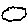
Label: cloud